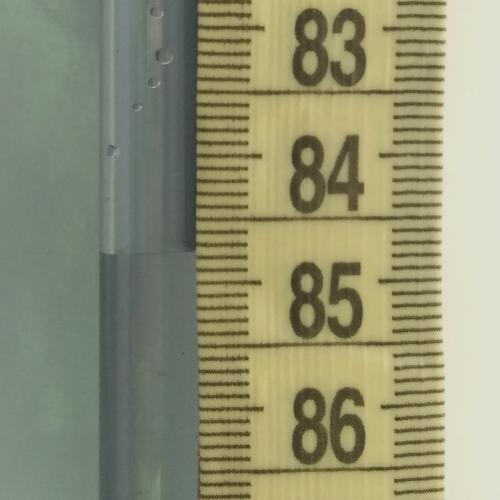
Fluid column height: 84.8 cm